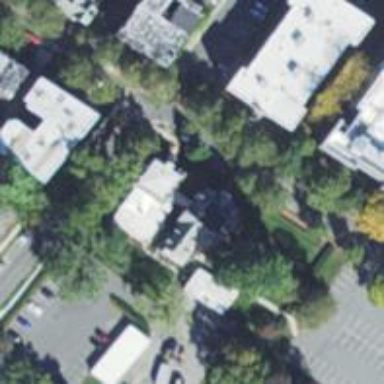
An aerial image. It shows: Park located in historic district.